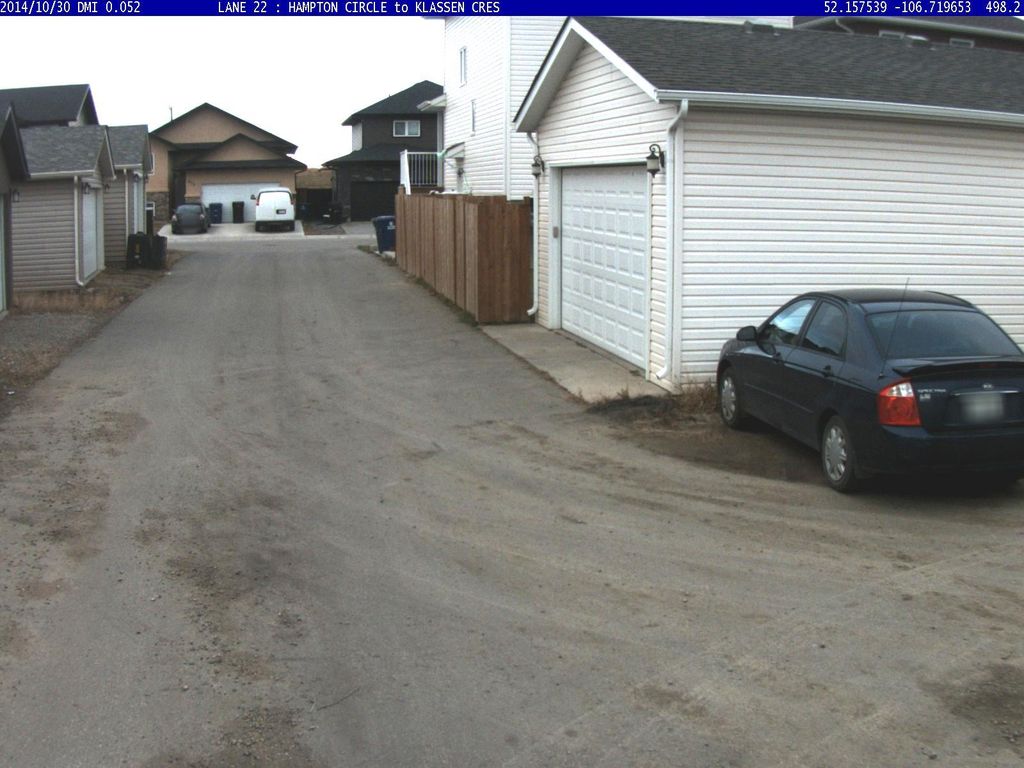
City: saskatoon